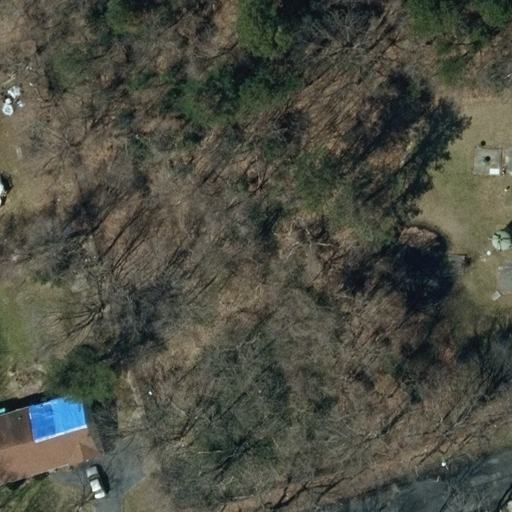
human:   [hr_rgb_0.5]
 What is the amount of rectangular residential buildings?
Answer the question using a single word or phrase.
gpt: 1

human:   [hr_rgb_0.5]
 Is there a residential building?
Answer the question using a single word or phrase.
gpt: yes

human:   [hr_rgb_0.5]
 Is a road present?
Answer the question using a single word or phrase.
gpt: yes

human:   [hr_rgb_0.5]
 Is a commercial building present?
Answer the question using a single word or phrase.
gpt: no

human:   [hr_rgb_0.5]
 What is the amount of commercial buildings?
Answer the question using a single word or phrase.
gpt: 0

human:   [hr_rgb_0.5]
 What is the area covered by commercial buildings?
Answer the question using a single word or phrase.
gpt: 0m2

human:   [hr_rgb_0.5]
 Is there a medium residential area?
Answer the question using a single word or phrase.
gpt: no

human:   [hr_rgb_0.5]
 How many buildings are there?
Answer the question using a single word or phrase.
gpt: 1

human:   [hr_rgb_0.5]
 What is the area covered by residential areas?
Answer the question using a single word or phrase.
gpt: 10619m2

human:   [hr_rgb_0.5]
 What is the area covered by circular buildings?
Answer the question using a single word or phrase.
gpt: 0m2

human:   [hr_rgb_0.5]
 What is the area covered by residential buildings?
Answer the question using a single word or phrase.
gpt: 7m2

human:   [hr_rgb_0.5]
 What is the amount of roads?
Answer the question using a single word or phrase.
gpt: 1

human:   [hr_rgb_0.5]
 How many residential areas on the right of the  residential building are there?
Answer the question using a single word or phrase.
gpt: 0

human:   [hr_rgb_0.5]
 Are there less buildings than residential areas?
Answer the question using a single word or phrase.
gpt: no

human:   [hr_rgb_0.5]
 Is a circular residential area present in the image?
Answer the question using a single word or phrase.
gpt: no

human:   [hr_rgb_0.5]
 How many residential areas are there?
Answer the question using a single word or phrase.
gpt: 1

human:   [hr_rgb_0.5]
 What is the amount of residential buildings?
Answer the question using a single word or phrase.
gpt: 1

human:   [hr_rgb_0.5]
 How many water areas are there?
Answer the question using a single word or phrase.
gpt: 0

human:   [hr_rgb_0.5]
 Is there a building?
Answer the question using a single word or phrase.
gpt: yes

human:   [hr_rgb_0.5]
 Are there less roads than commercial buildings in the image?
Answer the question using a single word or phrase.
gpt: no

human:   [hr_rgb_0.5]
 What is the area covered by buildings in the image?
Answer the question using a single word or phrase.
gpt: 7m2

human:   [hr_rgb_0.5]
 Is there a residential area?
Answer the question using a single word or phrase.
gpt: yes

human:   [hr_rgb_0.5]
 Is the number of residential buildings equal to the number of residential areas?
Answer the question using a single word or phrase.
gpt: yes

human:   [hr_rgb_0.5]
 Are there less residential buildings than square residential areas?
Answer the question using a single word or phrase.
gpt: no

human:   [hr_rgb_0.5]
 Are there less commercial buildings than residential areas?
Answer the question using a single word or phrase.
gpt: yes

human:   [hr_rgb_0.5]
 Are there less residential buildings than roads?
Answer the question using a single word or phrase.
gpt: no

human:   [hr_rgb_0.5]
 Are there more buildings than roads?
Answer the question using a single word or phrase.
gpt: no

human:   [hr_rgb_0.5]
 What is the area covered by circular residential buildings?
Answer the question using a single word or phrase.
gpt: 0m2

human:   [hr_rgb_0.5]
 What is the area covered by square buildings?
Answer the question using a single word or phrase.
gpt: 0m2

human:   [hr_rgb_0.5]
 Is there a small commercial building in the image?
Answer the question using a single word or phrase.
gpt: no

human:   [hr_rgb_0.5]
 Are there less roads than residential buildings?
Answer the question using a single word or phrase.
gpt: no

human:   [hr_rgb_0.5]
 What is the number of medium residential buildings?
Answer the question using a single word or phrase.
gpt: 0

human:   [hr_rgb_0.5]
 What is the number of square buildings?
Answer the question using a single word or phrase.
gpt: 0

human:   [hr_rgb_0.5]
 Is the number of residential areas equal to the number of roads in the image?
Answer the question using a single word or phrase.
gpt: yes

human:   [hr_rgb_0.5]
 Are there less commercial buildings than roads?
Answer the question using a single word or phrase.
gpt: yes

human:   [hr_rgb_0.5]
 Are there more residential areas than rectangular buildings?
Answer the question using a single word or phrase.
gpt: no

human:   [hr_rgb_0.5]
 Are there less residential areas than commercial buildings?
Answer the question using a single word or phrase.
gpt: no

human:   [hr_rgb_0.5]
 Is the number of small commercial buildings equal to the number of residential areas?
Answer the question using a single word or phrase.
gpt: no

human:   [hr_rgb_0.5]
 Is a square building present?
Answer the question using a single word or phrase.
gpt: no

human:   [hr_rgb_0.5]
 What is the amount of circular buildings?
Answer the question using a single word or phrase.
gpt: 0

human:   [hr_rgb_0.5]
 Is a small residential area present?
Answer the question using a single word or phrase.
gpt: no

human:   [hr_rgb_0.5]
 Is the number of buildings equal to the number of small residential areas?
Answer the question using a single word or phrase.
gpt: no

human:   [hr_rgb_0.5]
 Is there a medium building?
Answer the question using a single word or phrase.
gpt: no

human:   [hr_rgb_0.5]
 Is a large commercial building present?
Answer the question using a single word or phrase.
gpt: no

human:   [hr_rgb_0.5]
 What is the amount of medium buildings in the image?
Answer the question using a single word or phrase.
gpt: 0

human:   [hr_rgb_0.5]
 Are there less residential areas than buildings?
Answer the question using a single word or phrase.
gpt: no

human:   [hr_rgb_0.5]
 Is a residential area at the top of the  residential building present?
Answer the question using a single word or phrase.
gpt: yes

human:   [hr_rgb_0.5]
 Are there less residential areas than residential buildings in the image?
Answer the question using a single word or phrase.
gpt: no

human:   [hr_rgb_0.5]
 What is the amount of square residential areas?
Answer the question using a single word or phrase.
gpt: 0

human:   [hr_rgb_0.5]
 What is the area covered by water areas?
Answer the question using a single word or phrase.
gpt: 0m2

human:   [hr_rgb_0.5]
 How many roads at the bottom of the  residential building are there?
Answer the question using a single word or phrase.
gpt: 1

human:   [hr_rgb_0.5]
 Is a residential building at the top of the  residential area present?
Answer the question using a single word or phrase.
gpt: no

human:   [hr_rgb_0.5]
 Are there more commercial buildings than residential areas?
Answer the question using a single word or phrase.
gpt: no

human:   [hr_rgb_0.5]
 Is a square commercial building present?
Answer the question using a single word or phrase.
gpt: no

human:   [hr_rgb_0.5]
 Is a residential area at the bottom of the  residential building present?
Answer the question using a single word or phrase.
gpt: no

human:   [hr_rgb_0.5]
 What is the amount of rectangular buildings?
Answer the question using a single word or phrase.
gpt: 1

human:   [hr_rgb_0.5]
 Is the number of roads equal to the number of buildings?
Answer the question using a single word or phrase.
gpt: yes

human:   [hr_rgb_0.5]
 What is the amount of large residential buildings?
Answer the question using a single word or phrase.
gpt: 0

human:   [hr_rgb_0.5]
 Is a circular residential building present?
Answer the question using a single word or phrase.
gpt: no

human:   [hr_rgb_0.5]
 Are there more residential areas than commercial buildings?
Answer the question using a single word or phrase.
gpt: yes

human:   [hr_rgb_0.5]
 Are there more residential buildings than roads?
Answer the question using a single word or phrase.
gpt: no

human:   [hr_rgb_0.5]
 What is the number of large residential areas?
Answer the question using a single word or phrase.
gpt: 1

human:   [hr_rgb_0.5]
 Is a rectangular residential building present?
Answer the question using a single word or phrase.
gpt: yes

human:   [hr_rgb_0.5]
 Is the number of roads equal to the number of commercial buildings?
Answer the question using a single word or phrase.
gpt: no